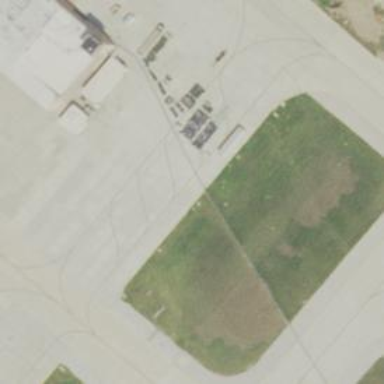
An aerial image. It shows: View of taxiway at the airport.